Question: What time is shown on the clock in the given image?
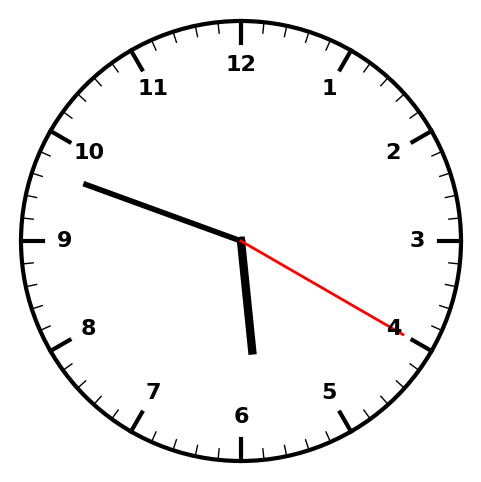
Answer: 05:48:20